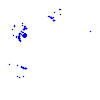
Particle: pion